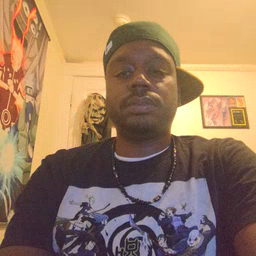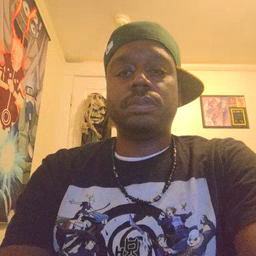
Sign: uncle